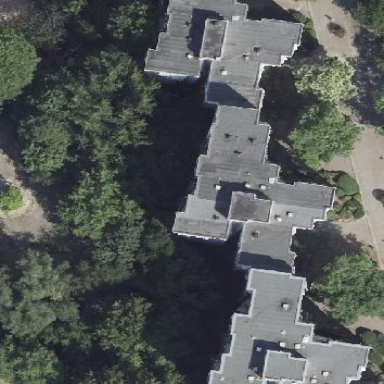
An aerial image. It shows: Grey flat-roofed apartment building.